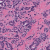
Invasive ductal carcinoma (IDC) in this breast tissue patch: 1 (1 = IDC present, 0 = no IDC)